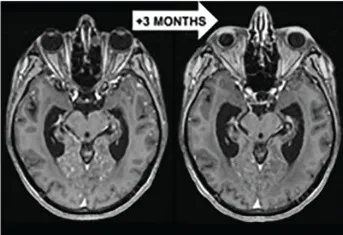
(D) Brain T1-WI MRI showing a diffuse PR of LM to IV trastuzumab-deruxtecan.
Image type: radiology (mri)